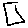
Label: square